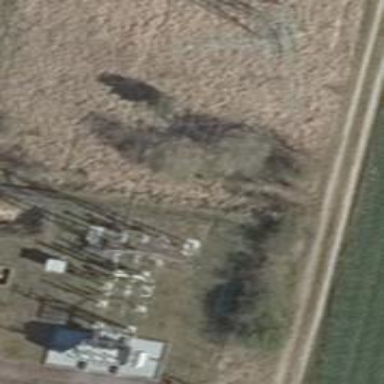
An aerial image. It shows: Power line with three cables.